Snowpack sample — Snodgrass Mountain, Crested Butte, Colorado (2/4/25, 12:06 PM MST)
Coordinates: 38.923, -106.968
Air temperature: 35 °F
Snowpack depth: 80 cm
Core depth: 70 cm
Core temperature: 32 °F
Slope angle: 14°, slope face: 78°
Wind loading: low
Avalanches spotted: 0
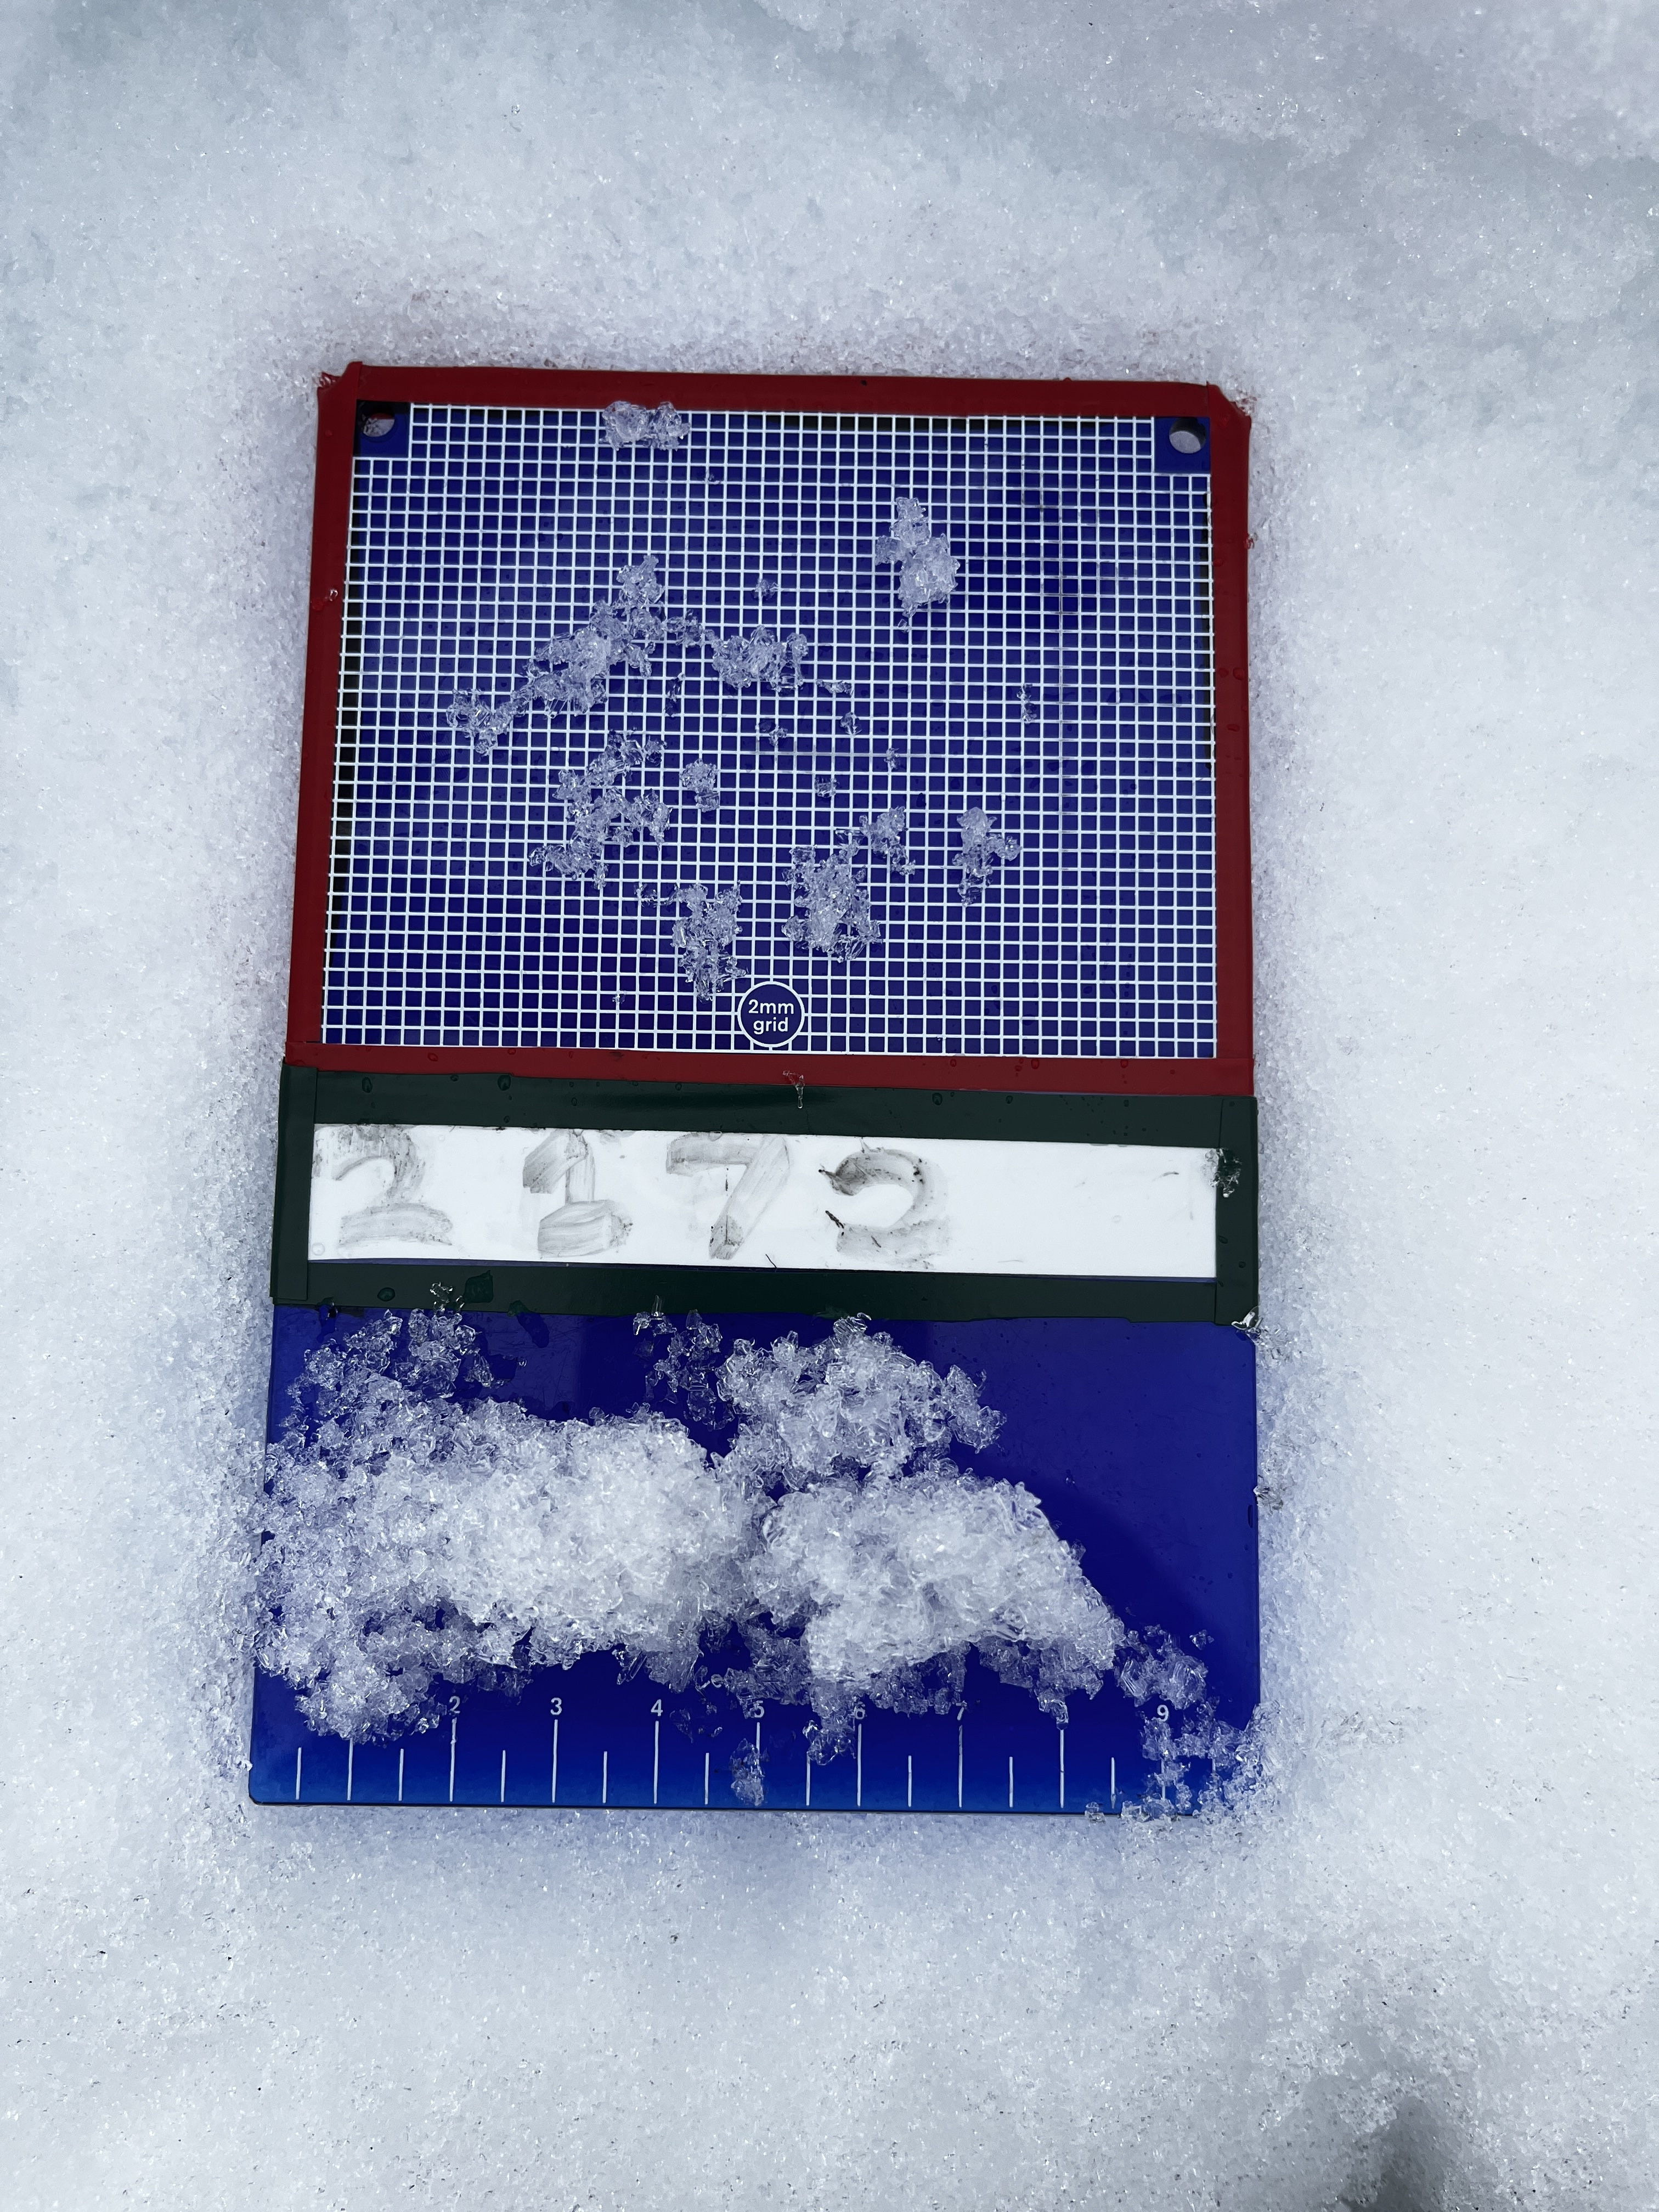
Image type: crystal_card
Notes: No avalanches nearby, unusually warm weather for the last month reported by residents, Collected 25 yards from treeline